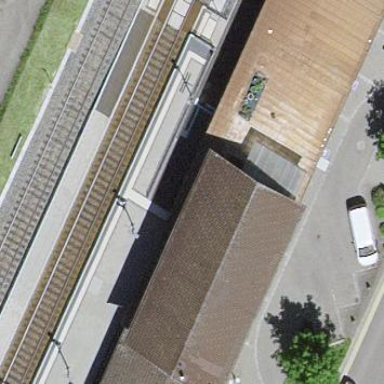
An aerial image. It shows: Train station building.